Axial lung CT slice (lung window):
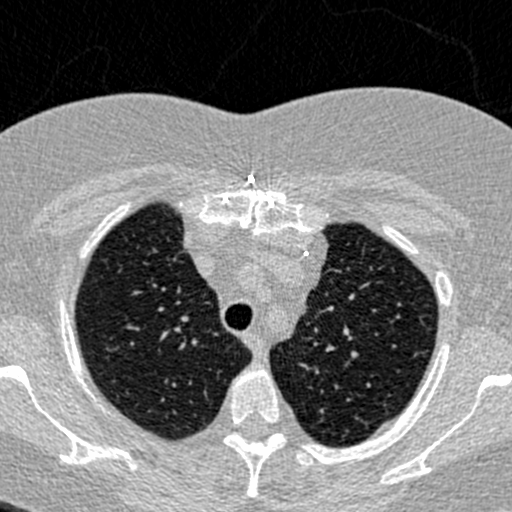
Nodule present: no